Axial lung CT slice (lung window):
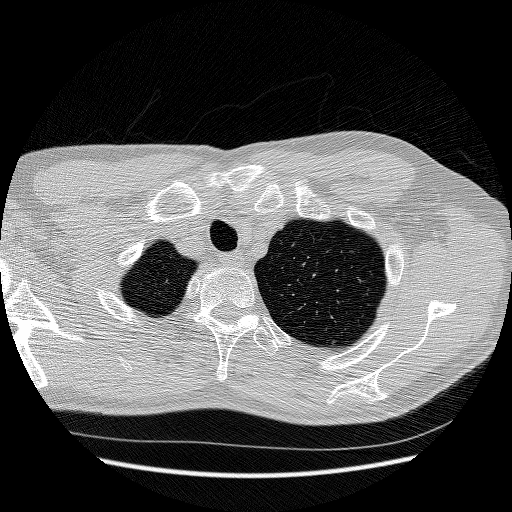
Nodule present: no